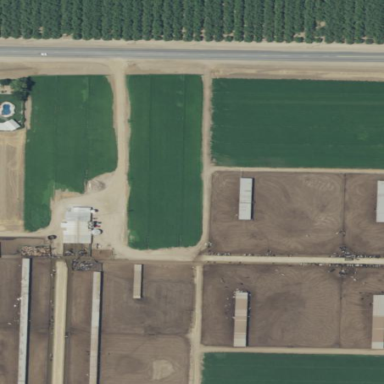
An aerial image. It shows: Farm.